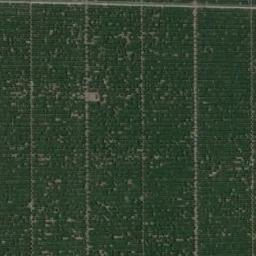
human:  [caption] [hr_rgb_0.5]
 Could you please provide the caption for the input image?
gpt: A green rectangular farm field .

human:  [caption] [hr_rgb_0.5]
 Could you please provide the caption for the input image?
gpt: There are some green rectangular farmland .

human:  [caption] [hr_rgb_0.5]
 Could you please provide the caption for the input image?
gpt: Several green rectangular farmlands are neatly arranged on the ground .

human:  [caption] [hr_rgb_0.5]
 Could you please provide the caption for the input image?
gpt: There are many crops in rectangular farmlands .

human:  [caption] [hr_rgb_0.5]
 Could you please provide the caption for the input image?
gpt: There are some green rectangular farmlands .